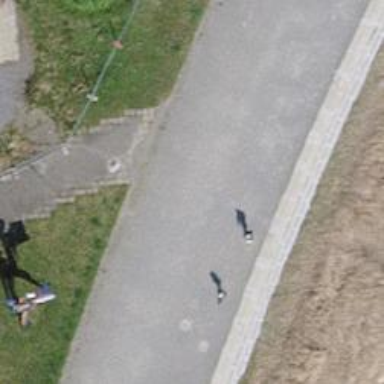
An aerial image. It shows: Footway with gravel surface.